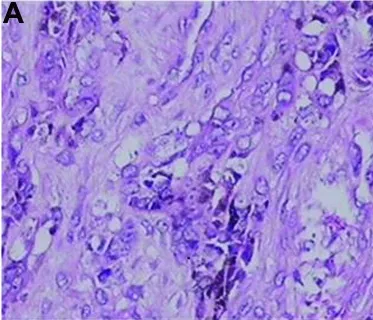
Cancer cell types of melanotic neuroectodermal tumor of infancy in the fibrous connective tissue. Larger pigmented cells (magnification, 40).
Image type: pathology (fish)